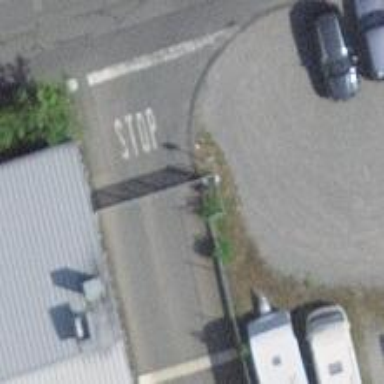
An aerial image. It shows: Lift gate barrier.